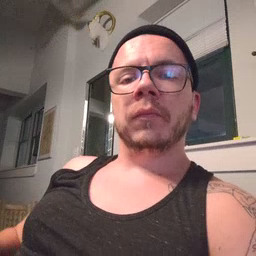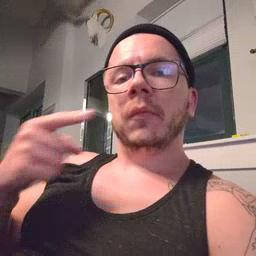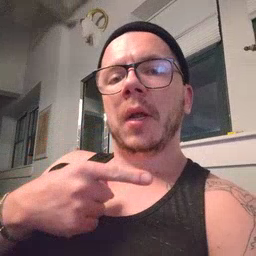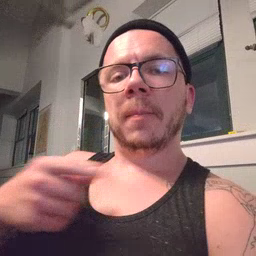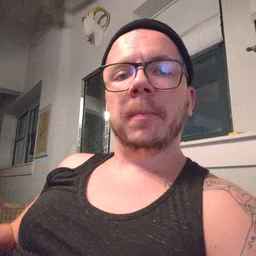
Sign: hesheit